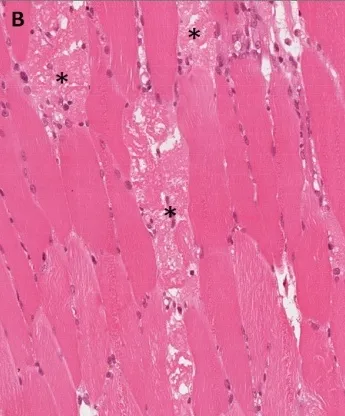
Incisional biopsy from skeletal muscle of the buttock. (B) Higher magnification showing necrotic cells (*) scattered among normal-appearing skeletal muscle cells. Inflammatory infiltrate and fibrosis are lacking.
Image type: pathology (h&e)